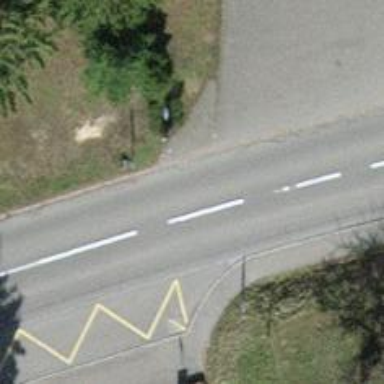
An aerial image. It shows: Bus stop with platform for public transport.